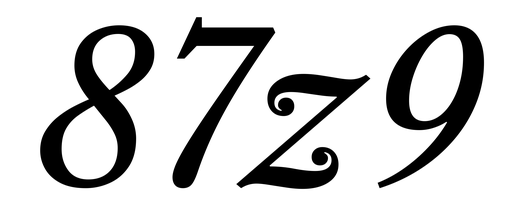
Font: LibreCaslonText-Italic_Italic